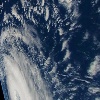
Label: cloud